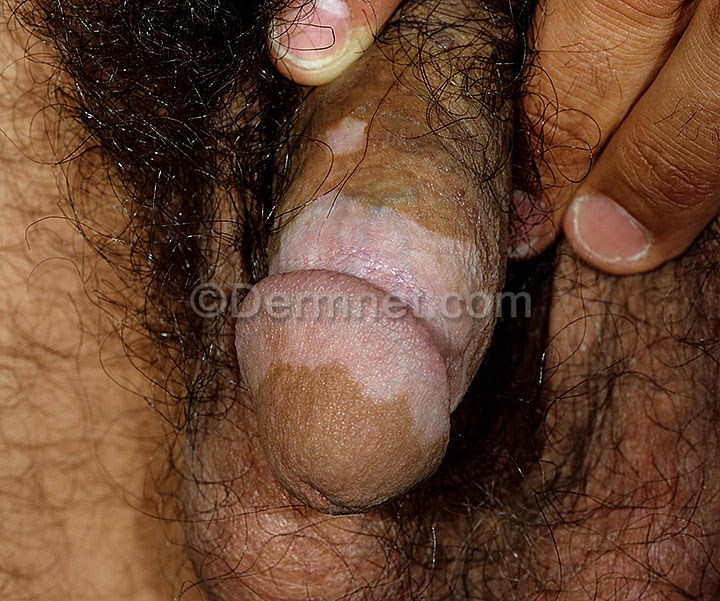
Disease: Light Diseases and Disorders of Pigmentation